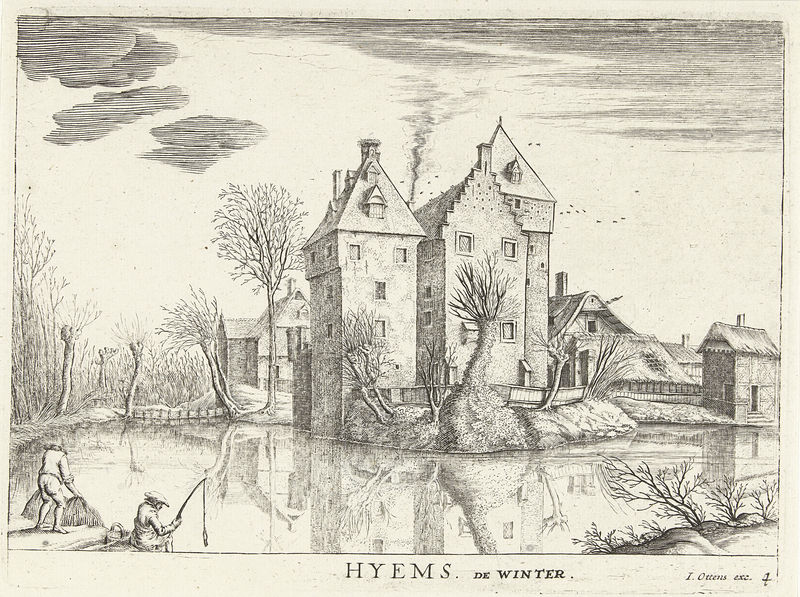
Titel: Winter
Künstler: Hendrick (I) Hondius
Standort: Amsterdam
Institution: Rijksmuseum
Schlagwörter: baum, himmel, wasser, weiß, wolken, bäume, fluss, see, stadt, teich, fenster, männer, schwarz, skizze, zeichnung, dach, haus, holland, kalt, spiegelung, vögel, kirche, rauch, turm, ruhig, biegung, fischer, dorf, herbst, winter, romantik, woken, still, burg, weiden, druck, stich, angel, schloß, haus am see, graben, burggraben, netz, angler, angeln, fischen, kopfweiden, 1820, hyems, de winter